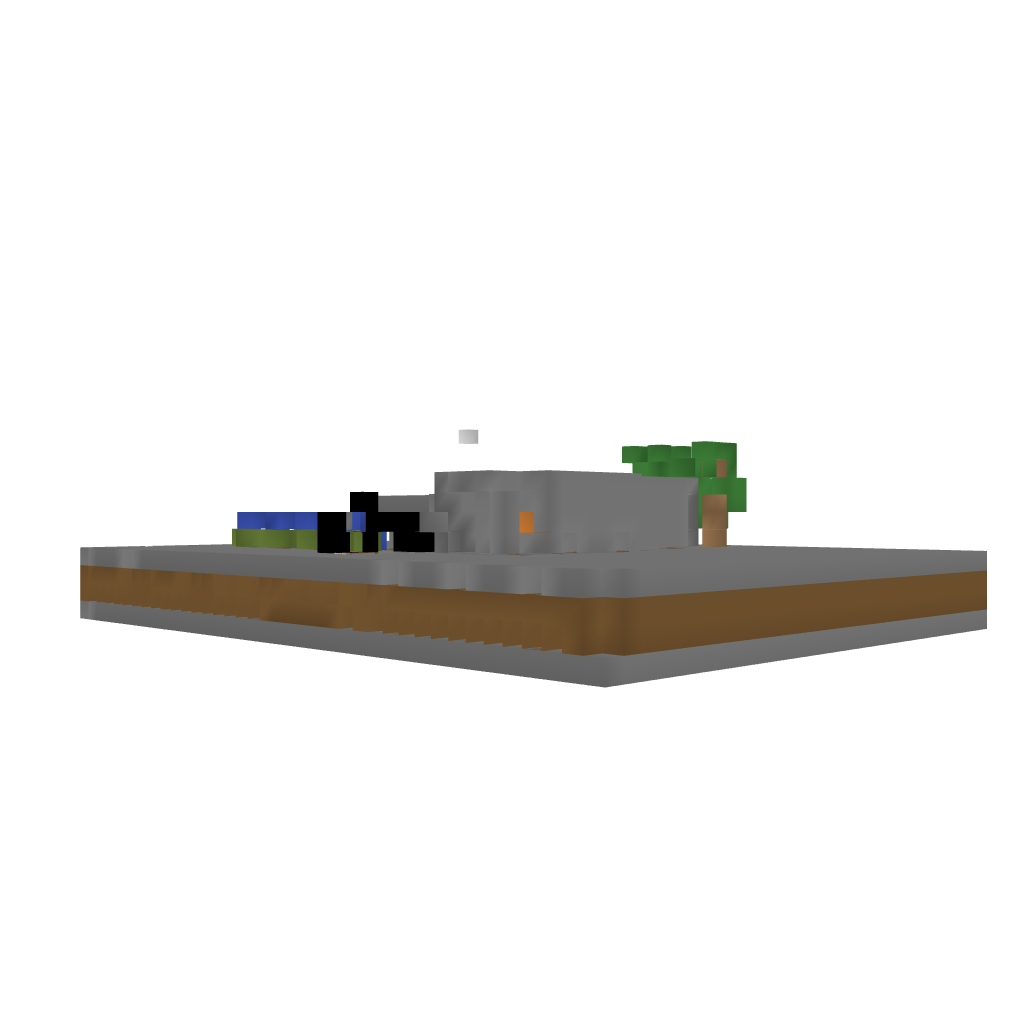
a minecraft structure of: Code Door bad low quality